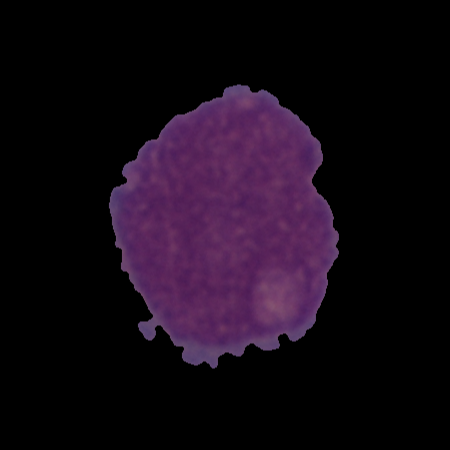
Label: cancer